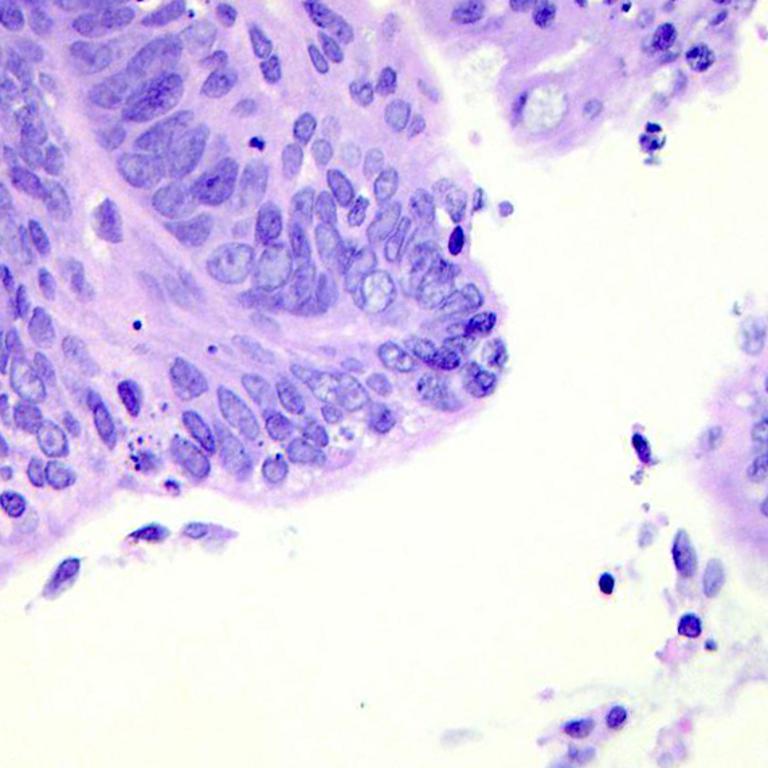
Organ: colon
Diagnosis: adenocarcinomas